Question: When I create a win-form project and add some components to the form by drag them from the tool box, everything works nice, binding codes are generated but components' names are given by default, like button1, button2... I think they are not appropriate for code maintenance.
So I want to name them like button_add, button_del and some name like that, more meaningful, so I change the name in the attribute box of the component, but I don't see any change in the code.
Can some one show me how to do this?

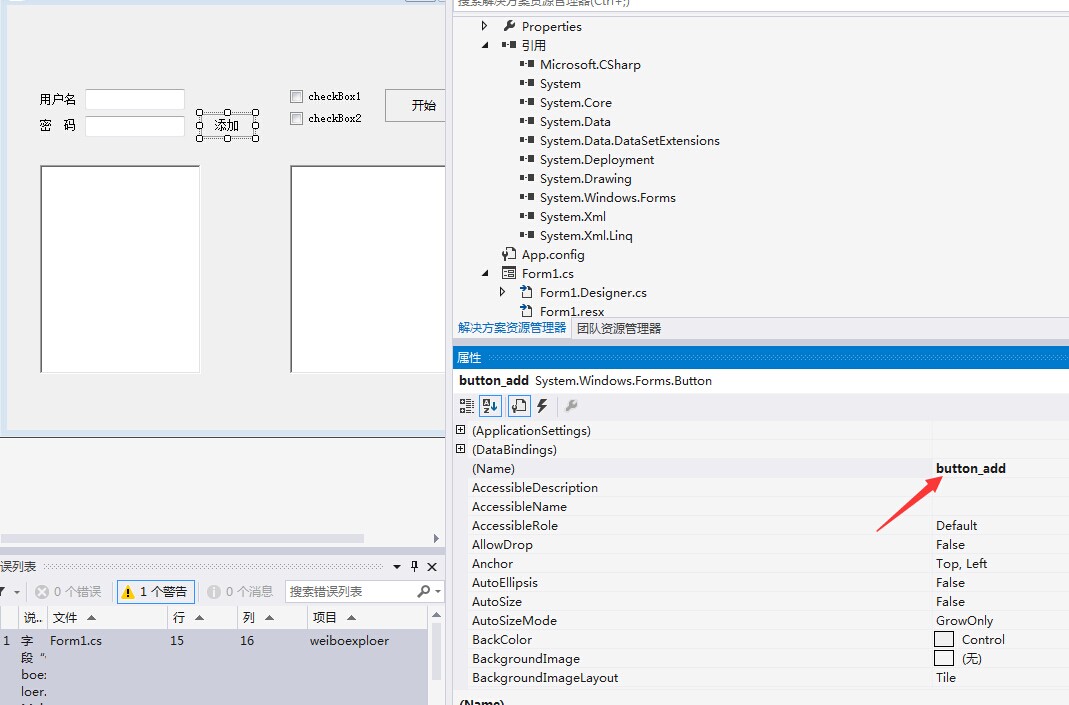
Answer: Usually such changes should be performed automatically by Visual Studio when you change the control's name. .
For example: If you add a 'Click' handler to a button named 'button1' the method will be named 'button1_Click' by Visual Studio. The method name will change if you rename the button to 'button_add'. This is probably because you can name the method yourself, for example 'ItWasPressed' - how should Visual Studio handle this? If it renamed the method, you'd complain that Visual Studio turned your nicely named method into 'button_add_Click' automatically :-)
You can simplify this refactoring-step by modifying the method name, then pressing 'Shift+Alt+F10' and selecting the respective option to rename all occurrances.
However, all other references in code will be changed, like for example 'button1.Enabled = false;' will be changed to 'button_add.Enabled = false;'.